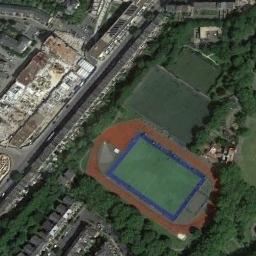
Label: ground_track_field